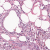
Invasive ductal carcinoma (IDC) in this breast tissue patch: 0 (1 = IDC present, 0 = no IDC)